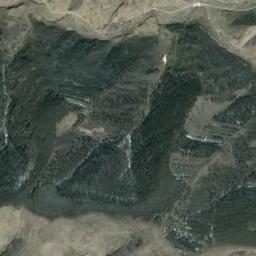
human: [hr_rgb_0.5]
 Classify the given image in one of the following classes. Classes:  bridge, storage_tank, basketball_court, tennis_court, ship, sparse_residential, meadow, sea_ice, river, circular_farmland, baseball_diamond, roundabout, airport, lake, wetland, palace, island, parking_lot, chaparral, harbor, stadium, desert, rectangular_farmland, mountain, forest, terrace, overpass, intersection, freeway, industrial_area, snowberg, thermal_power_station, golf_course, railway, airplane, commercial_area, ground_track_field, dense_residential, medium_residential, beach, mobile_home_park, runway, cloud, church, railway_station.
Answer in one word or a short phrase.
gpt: mountain